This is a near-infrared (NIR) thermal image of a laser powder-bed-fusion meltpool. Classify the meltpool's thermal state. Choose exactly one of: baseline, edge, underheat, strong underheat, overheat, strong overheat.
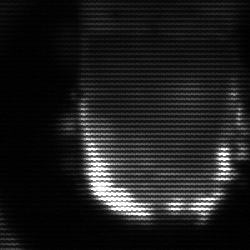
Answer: baseline